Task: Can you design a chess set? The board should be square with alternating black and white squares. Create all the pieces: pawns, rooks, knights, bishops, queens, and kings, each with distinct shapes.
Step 4576:
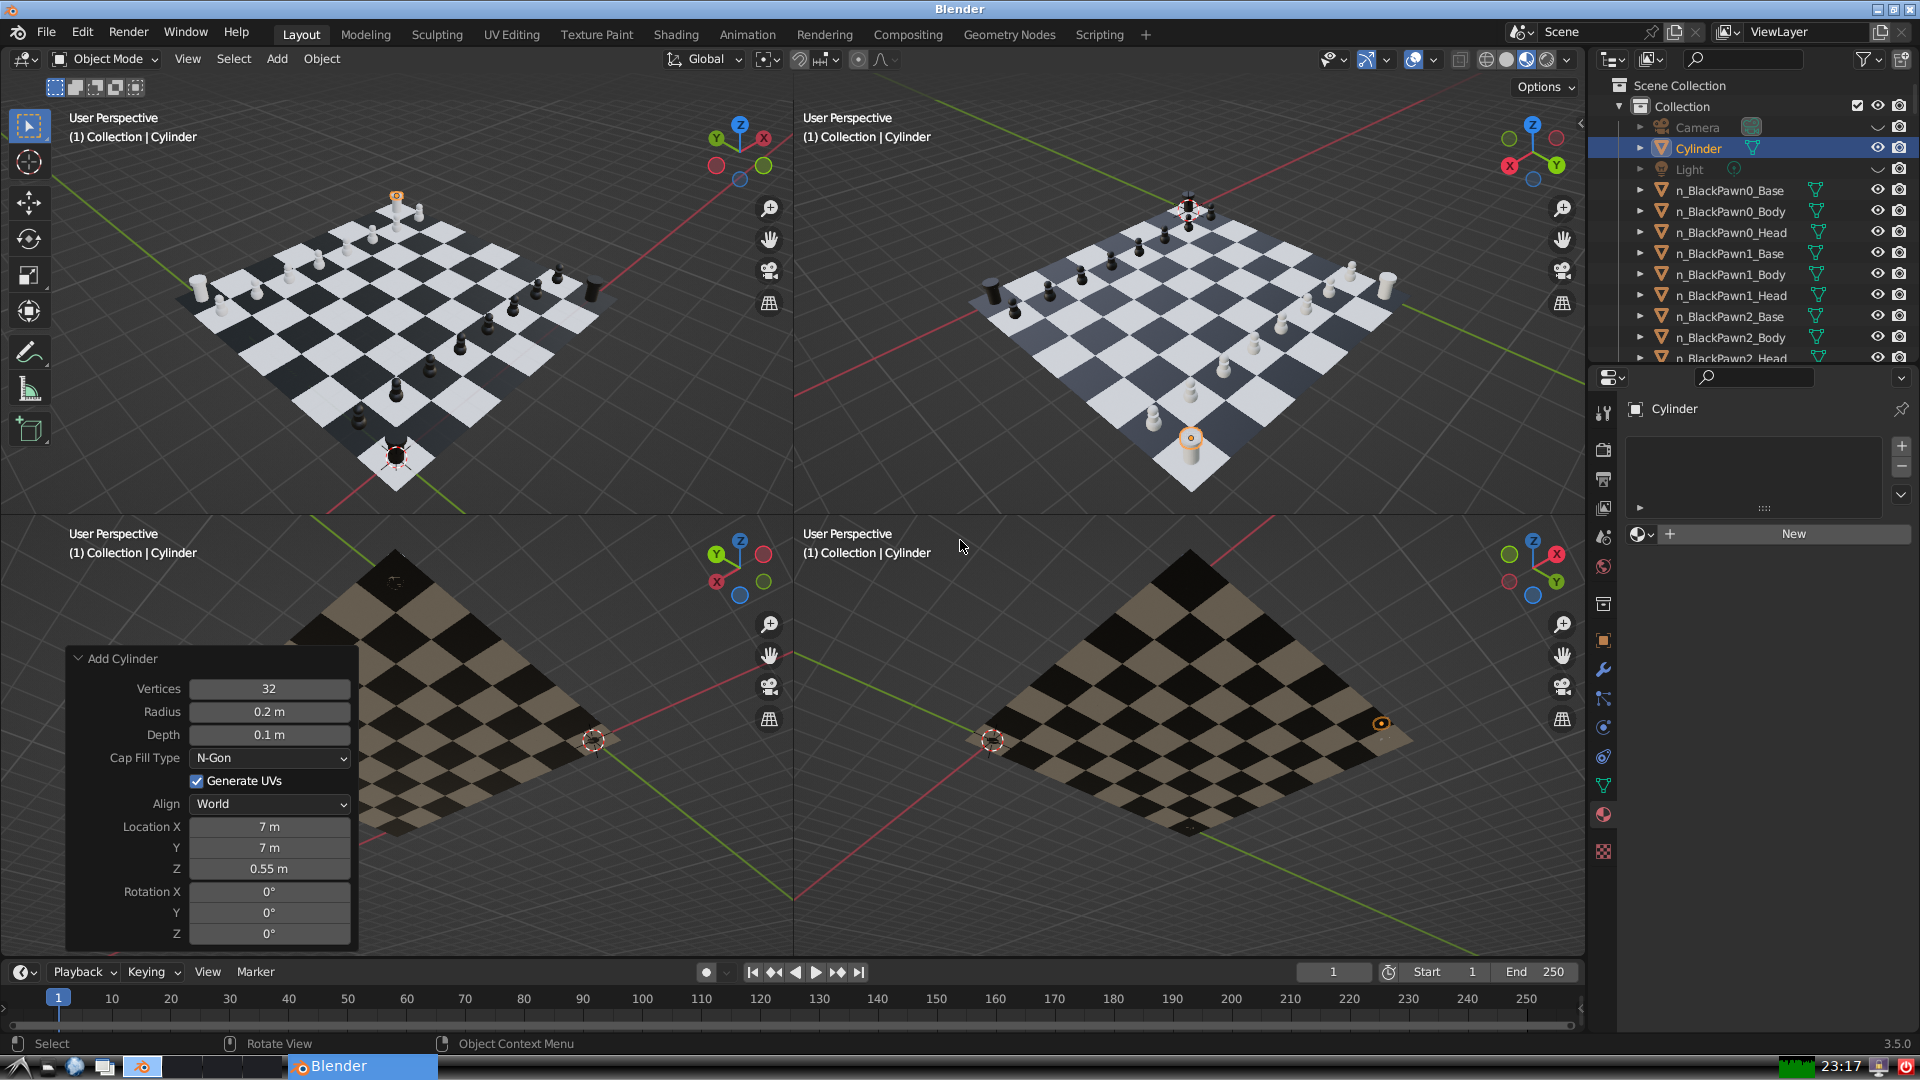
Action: {"key_press": ['Ctrl, Home']}